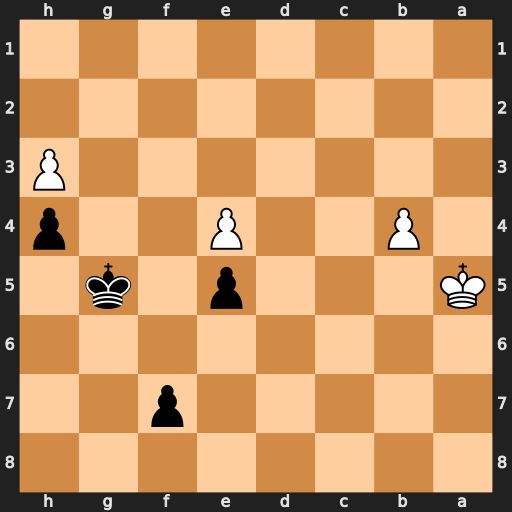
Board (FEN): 8/5p2/8/K3p1k1/1P2P2p/7P/8/8
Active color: b
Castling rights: -
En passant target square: -
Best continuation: f5 b5 fxe4